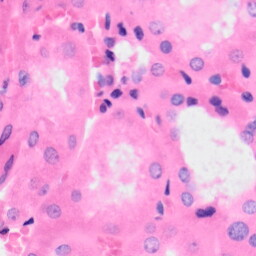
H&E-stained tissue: Kidney